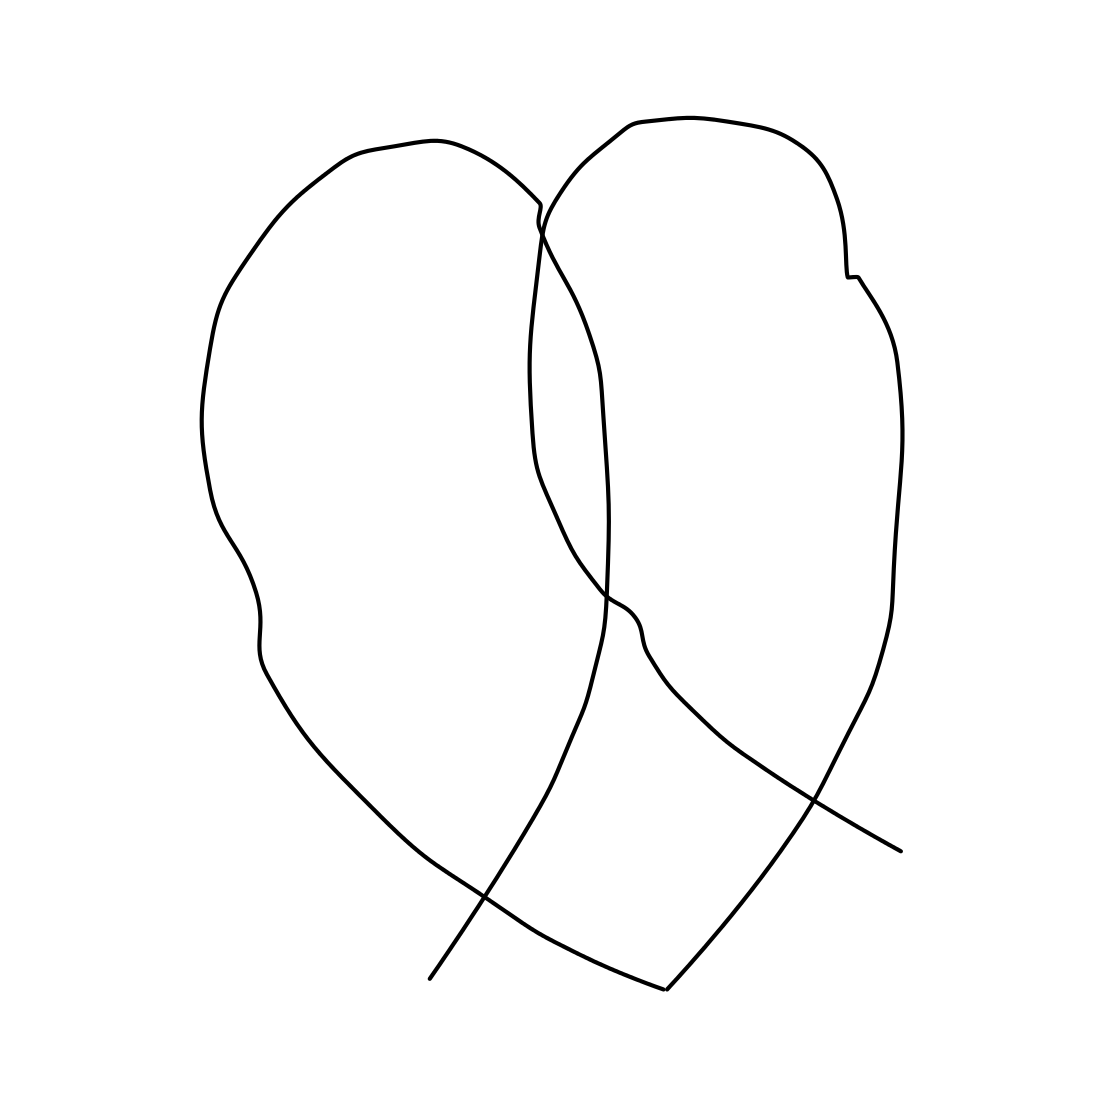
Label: pretzel